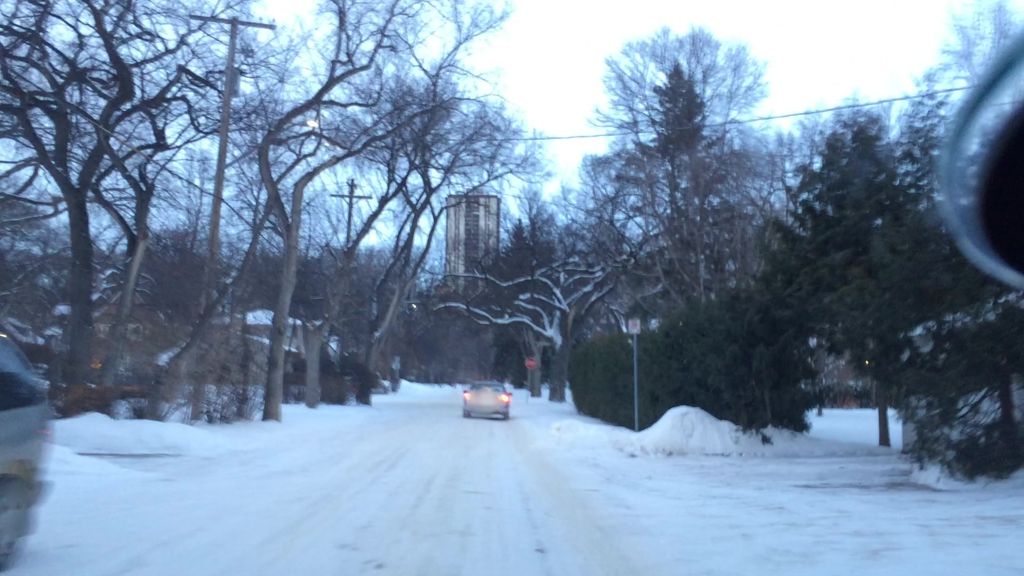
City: winnipeg